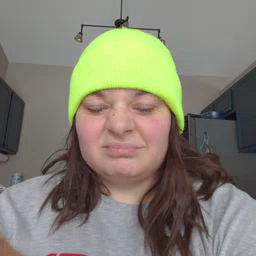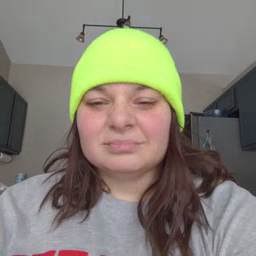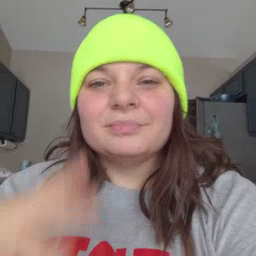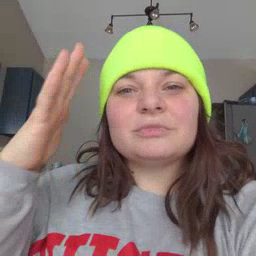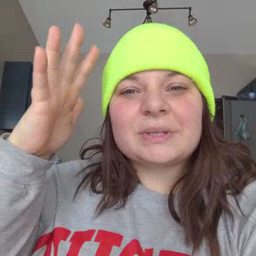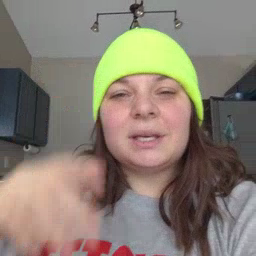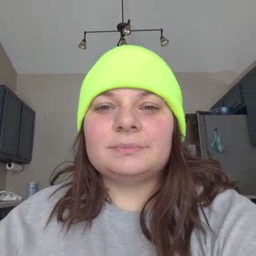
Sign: tree